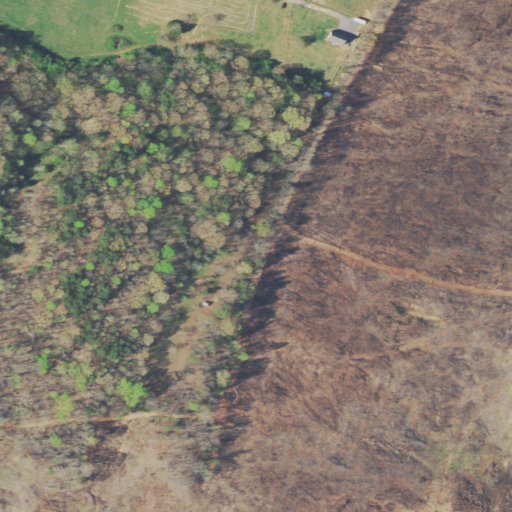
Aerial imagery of mountain in Tennessee named Red Hills containing grassland, deciduous forest, pasture, and mixed forest